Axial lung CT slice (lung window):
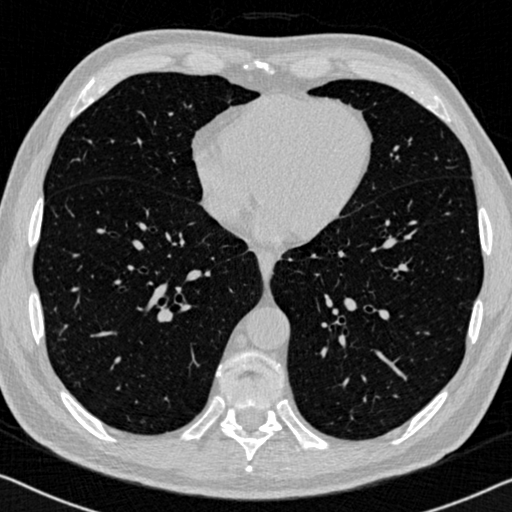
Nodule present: no